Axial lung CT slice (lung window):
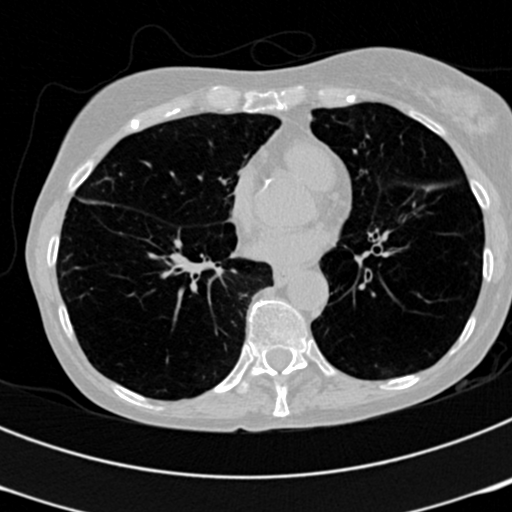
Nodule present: no